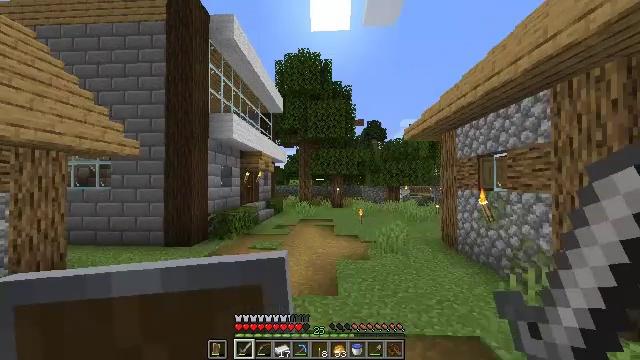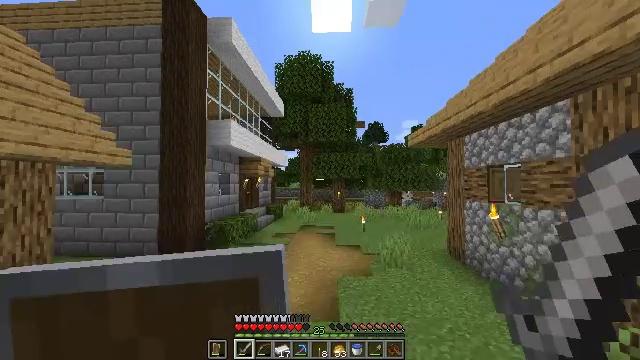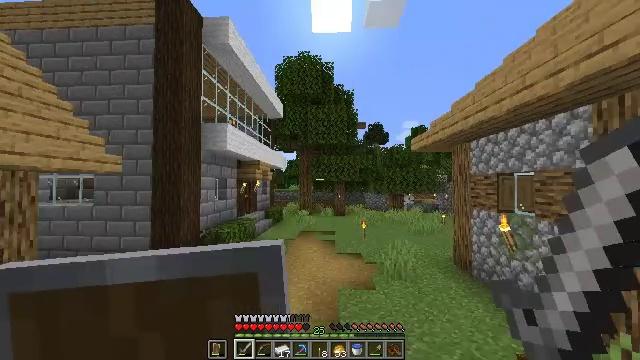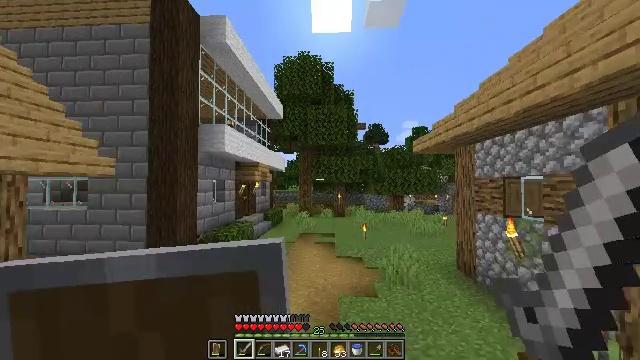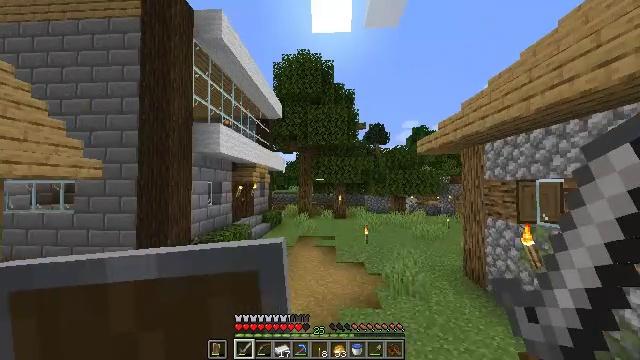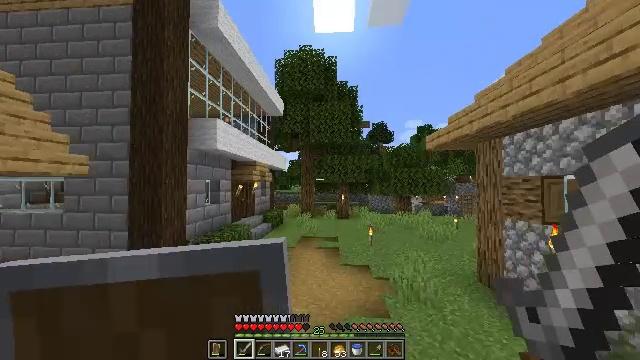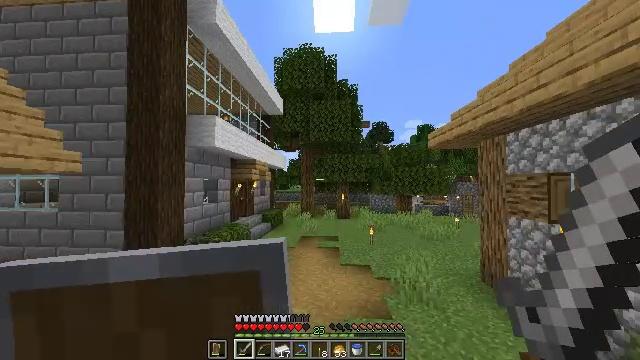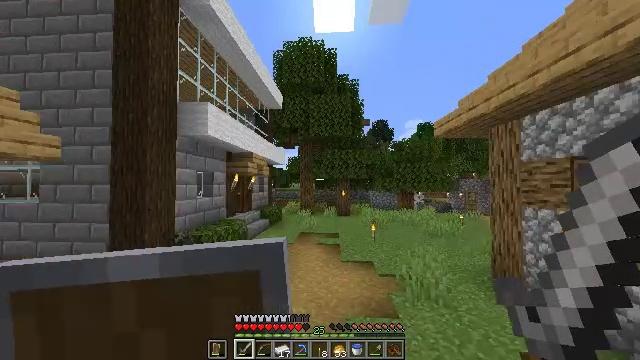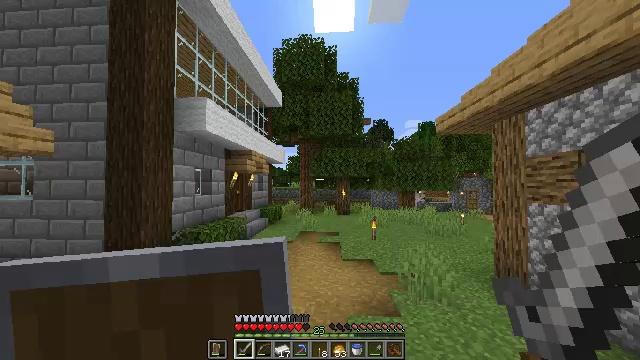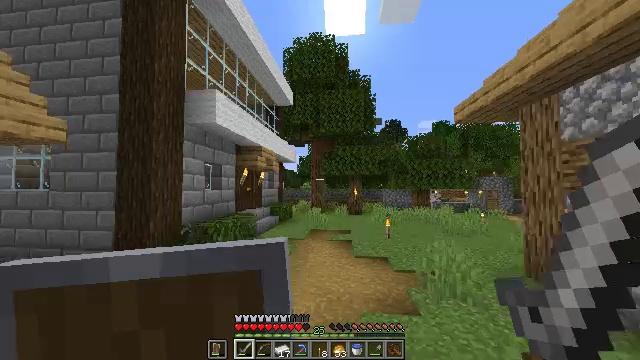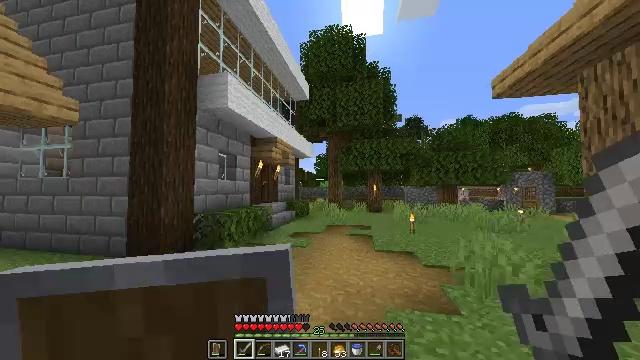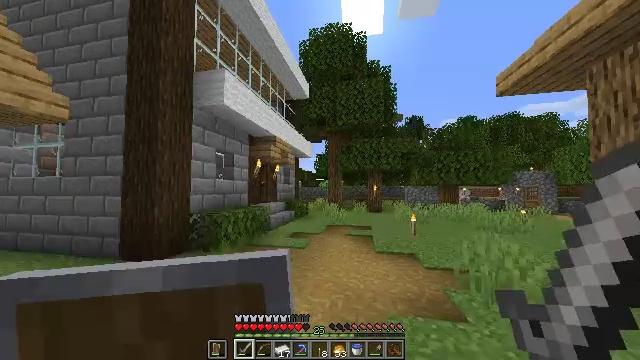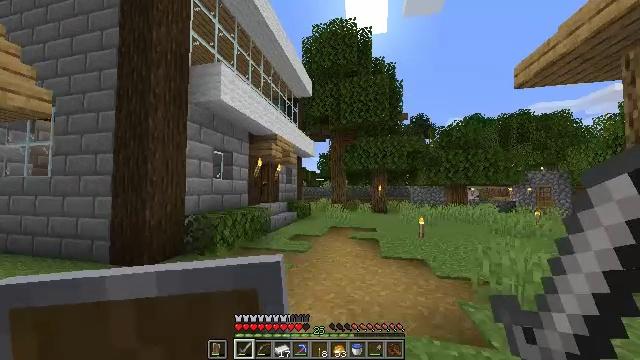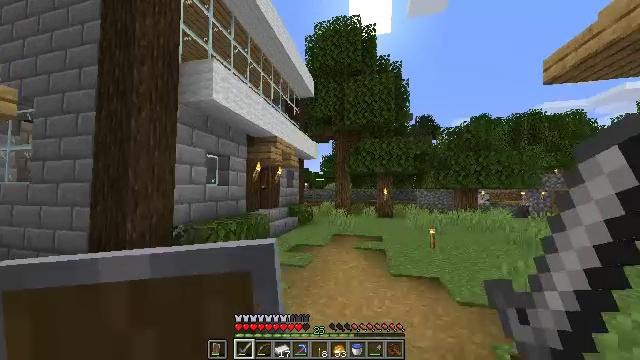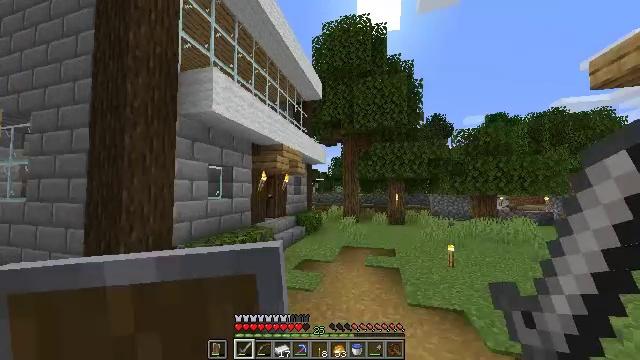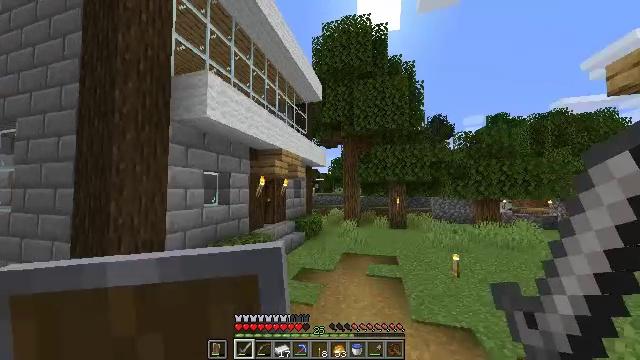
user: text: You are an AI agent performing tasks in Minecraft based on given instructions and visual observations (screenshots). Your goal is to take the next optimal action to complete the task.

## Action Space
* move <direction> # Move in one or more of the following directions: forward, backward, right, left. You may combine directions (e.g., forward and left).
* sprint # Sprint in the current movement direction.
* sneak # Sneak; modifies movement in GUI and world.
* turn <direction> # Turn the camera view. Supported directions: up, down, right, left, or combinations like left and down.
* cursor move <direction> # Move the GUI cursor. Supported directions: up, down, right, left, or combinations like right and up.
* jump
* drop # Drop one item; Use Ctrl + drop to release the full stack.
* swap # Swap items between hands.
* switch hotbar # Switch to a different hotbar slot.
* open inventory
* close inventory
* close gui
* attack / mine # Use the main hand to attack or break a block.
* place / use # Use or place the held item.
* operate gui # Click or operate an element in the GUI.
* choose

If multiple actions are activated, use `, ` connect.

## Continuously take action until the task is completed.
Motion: motion action
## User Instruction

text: Get a coal block by crafting in a crafting table.
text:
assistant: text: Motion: move forward, jump
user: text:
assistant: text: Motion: move forward
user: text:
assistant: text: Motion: move forward
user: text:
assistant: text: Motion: move forward
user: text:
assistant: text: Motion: move forward
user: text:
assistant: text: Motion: move forward
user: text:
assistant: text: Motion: move forward
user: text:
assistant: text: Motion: move forward
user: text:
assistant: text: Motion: move forward, turn left
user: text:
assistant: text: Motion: move forward, turn left
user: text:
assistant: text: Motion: move forward
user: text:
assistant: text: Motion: move forward, turn left
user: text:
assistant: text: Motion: move forward, jump
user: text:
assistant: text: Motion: move forward, turn left, jump
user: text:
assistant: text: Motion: move forward
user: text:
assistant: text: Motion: move forward
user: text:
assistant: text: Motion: move forward
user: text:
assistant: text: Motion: move forward, turn left
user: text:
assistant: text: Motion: move forward, turn left
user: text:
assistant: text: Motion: move forward
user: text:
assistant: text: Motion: move forward
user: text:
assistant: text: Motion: move forward, turn left
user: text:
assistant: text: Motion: move forward, turn left
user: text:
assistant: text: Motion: move forward, turn left
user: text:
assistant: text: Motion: move forward, turn left
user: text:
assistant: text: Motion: move forward, turn left
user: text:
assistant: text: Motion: move forward, turn left, jump
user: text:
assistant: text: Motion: move forward, turn left, jump
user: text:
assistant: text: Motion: move forward, jump
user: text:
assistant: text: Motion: move forward, turn left